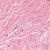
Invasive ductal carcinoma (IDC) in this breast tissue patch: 0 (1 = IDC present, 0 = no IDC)